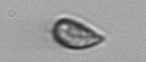
Label: Prorocentrum_triestinum